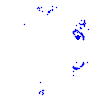
Particle: electron